Question: I have a table and I want horizontal borders on the rows, this works fine in but in IE it just doesn't show, here is my CSS and an image of what is happening. How can I fix this?

'''
.defaultTableStyle {
border-collapse: collapse;
text-align: left;
font-size: 12px;
width: 100%;
}
.defaultTableStyle th {
background: #eee;
}
.defaultTableStyle th, .defaultTableStyle td {
border-top: 1px solid #ccc;
padding: 6px 8px;
position: relative;
text-align: left;
vertical-align: top;
white-space: nowrap;
}
'''
'''
<table class="defaultTableStyle" id="resultsTable">
<tr>
<th></th>
<th>Date</th>
<th>Success Rate</th>
<th>Coverage</th>
<th>Duration</th>
</tr>
<tr style="" data-result-id="3362" data-successrate="100" data-coverage="2" class="resultDataContainer">
<td><span class=""><i class="icon-ok"></i></span></td>
<td>27/02/2014 09:16:29</td>
<td>100%</td>
<td>2%</td>
<td>1 sec</td>
</tr>
<tr style="" data-result-id="3361" data-successrate="100" data-coverage="2" class="resultDataContainer">
<td><span class=""><i class="icon-ok"></i></span></td>
<td>27/02/2014 09:15:28</td>
<td>100%</td>
<td>2%</td>
<td>1 sec</td>
</tr>
'''
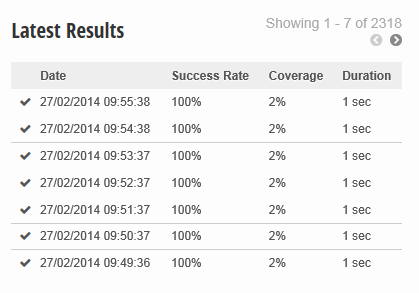
Answer: I suggest removing 'position:relative', in part because it doesn't do anything for a cell and in part from pure IE-fear (it does weird things with positioning).
In addition to that, try Binita's answer. Instead of two shorthand declarations, though, try:
'''
border: 1px solid #ccc;
border-width: 1px 0;
'''